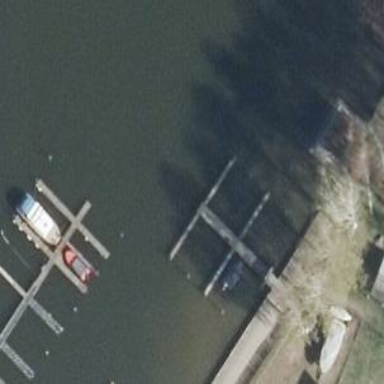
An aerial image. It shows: Man-made pier.